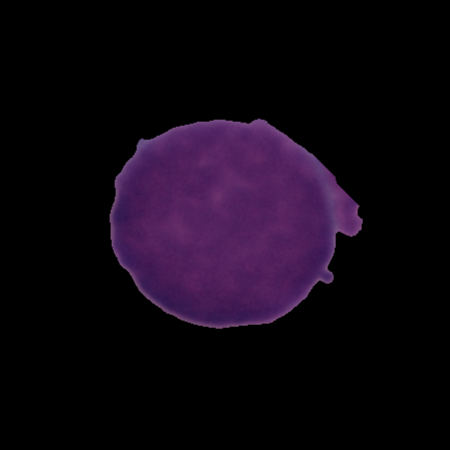
Label: healthy